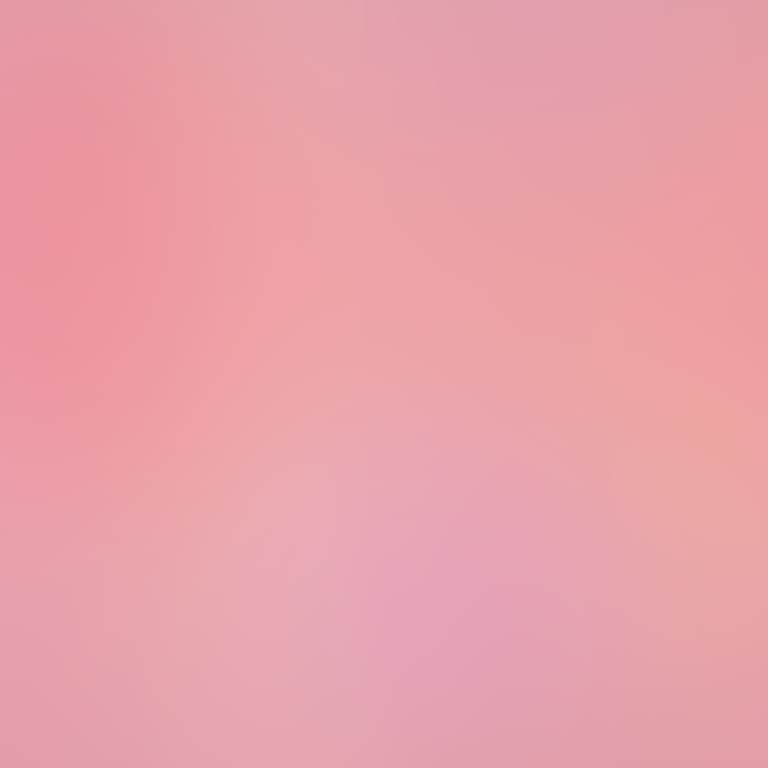
Abstract light effect, smooth gradient from soft pink to light peach, calm atmosphere, diffuse glow, no room, no furniture, no objects.